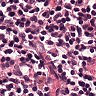
Metastatic tissue present: no